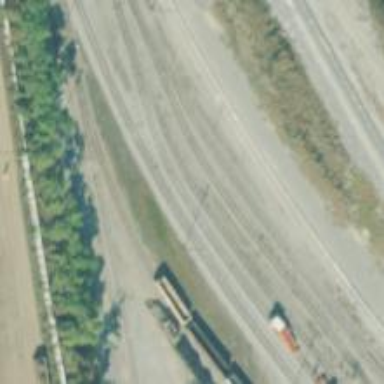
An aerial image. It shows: Railway yard in service.